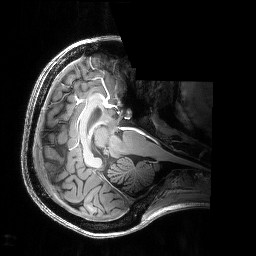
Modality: T1w
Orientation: axial